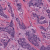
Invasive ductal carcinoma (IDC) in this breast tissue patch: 1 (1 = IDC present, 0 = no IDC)